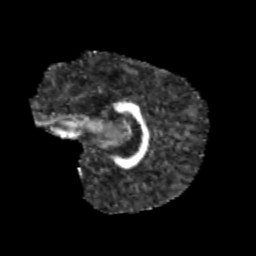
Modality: FA
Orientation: sagittal
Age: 9
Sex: male
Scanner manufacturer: siemens
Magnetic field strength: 3 T
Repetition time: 3.8 s
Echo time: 0.07 s